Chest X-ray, AP view. Patient: 34 years old, sex M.
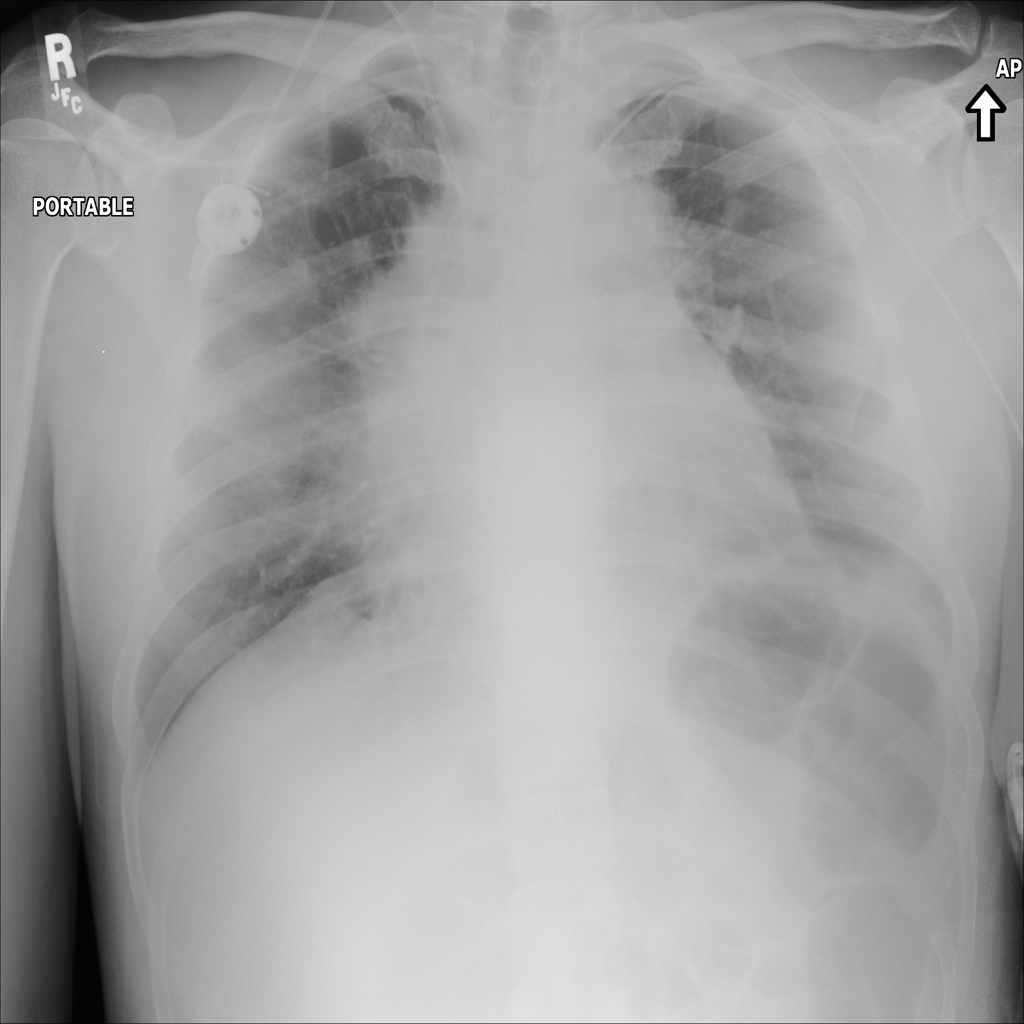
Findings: No Finding